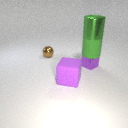
small purple metal cube below large green rubber cylinder